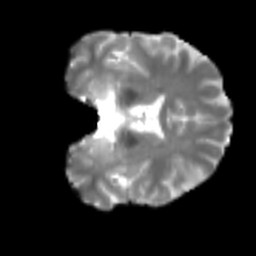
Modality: T2w
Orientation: coronal
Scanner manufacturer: siemens
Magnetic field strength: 3 T
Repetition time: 4 s
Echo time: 0.0594 s